Field crop: maize
Growth stage: 2
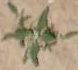
Species: atriplex